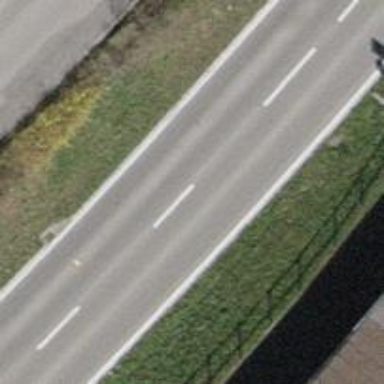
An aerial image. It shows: Asphalt road classified as primary highway.